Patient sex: M
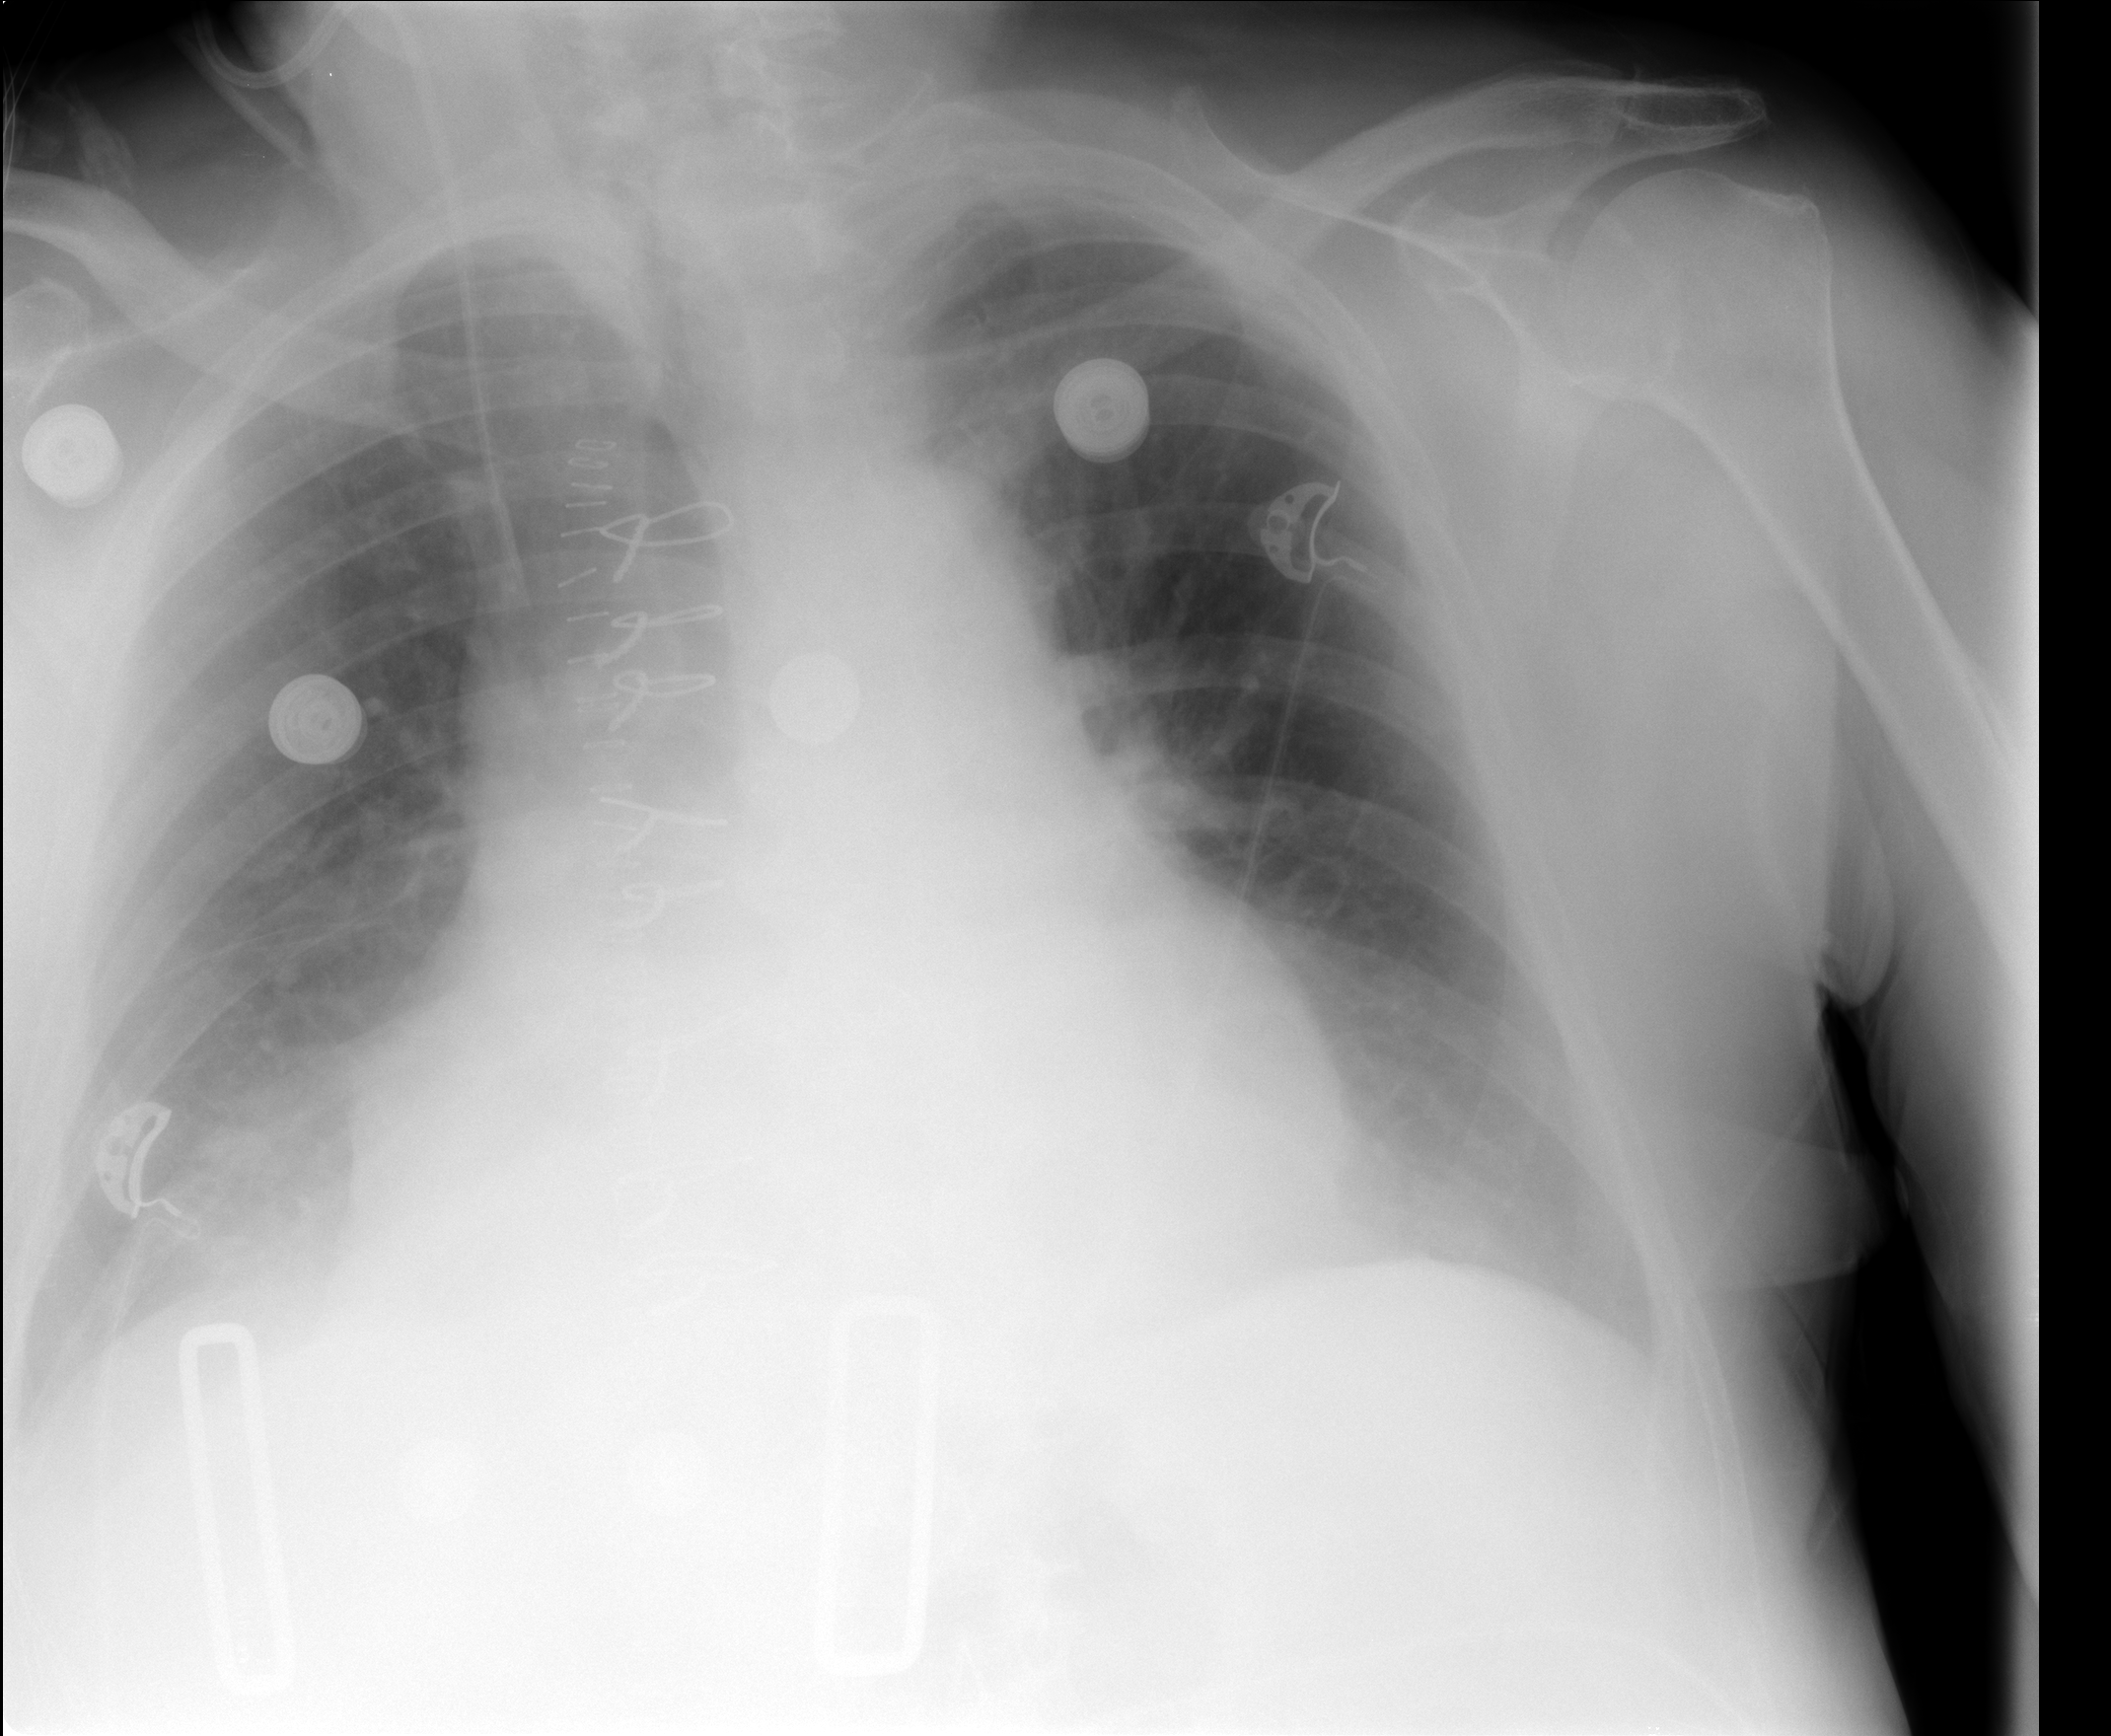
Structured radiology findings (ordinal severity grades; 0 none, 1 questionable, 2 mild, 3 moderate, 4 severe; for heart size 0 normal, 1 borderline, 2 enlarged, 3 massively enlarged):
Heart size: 2
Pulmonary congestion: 2
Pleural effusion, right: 2
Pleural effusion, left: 2
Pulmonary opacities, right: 0
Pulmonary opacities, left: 0
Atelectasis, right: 2
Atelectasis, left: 2